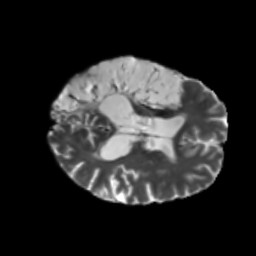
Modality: T2w
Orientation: axial
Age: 51
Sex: male
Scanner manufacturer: siemens
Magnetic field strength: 3 T
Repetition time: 5.25 s
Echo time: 0.08 s